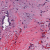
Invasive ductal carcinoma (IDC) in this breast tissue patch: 1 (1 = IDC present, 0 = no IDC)